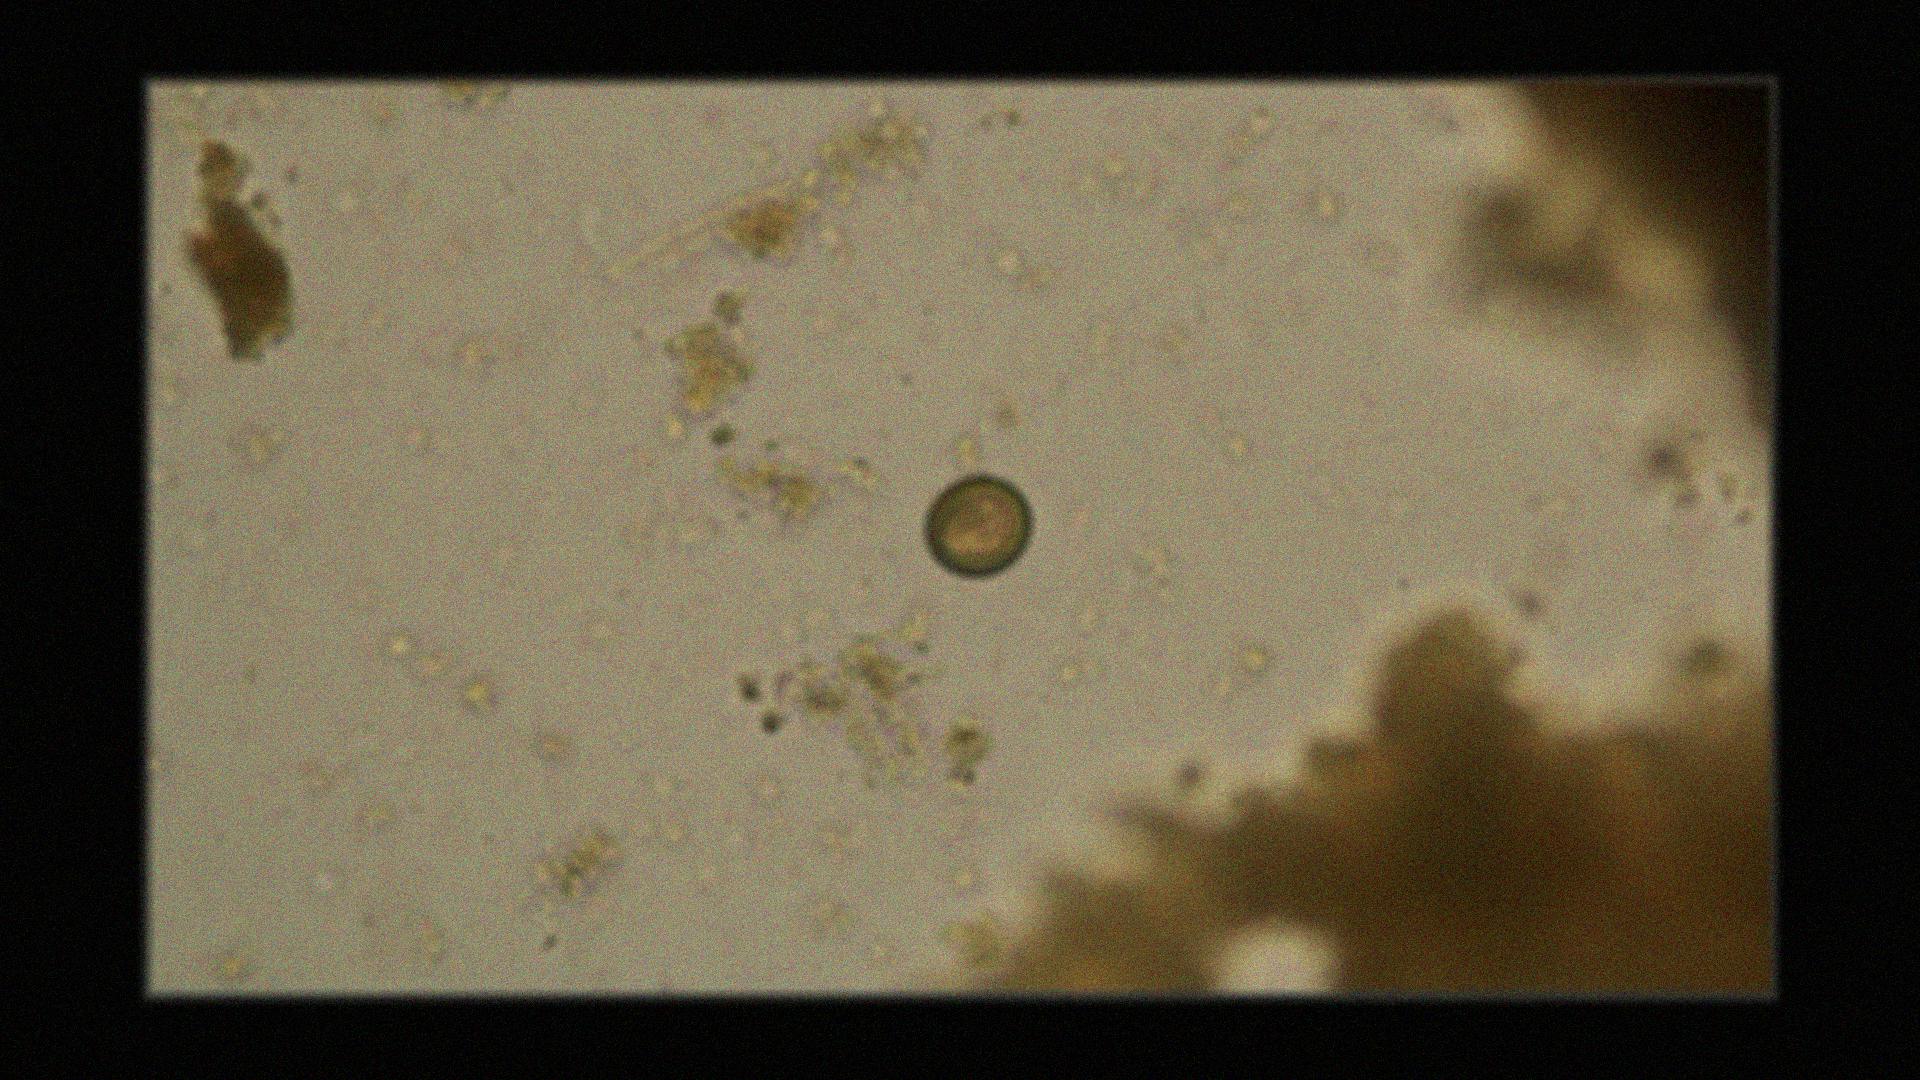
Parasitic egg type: Taenia spp. egg